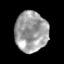
Tissue: skin
Cell type: Epithelial cells
Senescence score: 0.2446
Nuclear area (px): 1304
Mean DAPI intensity: 158.61